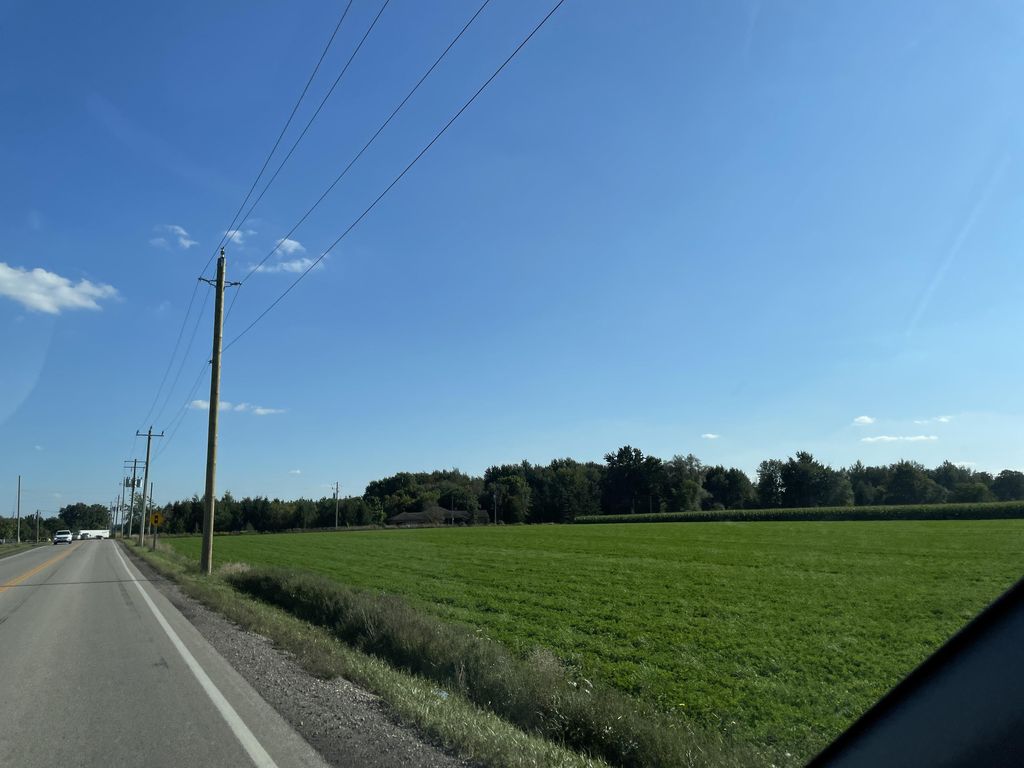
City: kitchener-waterloo